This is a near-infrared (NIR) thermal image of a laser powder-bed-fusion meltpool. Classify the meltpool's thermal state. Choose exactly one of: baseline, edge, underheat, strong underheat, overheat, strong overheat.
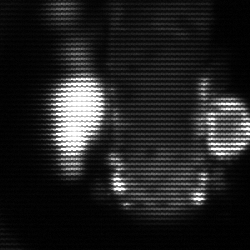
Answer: strong underheat